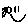
Label: smiley face